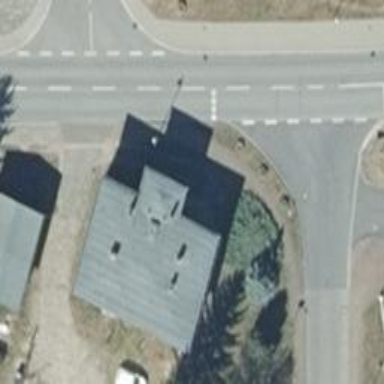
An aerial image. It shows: Flat-roofed building with grey roof.